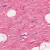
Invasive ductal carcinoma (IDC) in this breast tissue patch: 0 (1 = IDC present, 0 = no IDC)